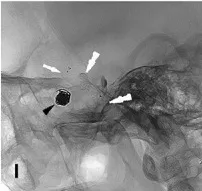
(I) post-treatment radioscopic lateral view of the placed coils (black arrow head) and the stent (white arrow) for stent-assisted coiling, as well as the covered- stent (black double-arrow heads) for treating CCF.
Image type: radiology (x_ray)